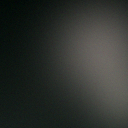
Screen state: off